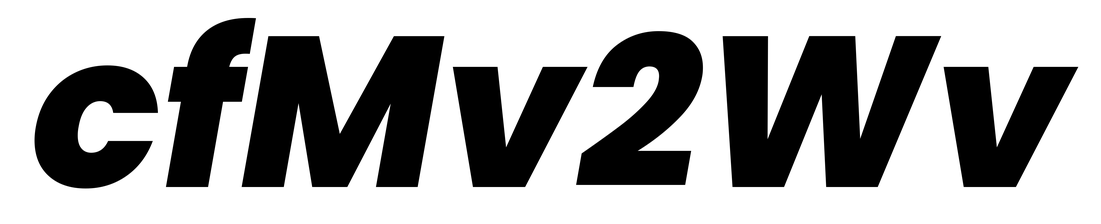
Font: Poppins-ExtraBoldItalic